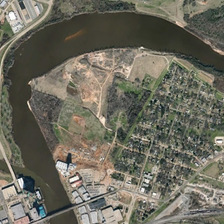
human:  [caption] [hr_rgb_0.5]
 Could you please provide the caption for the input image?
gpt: many green plants and several residential areas are near a curved river .

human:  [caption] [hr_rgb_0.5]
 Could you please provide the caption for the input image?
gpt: many green plants and several residential areas are near a curved river .

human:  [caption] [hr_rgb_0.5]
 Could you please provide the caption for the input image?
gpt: many green plants and several residential areas are near a curved river .

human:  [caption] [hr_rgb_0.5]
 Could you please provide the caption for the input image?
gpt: many green plants and several residential areas are near a curved river .

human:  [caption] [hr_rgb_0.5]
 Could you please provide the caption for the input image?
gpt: many green plants and several residential areas are near a curved river .